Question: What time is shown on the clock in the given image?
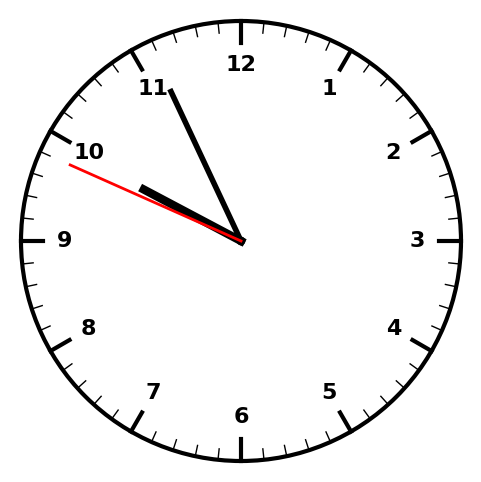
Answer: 09:55:49